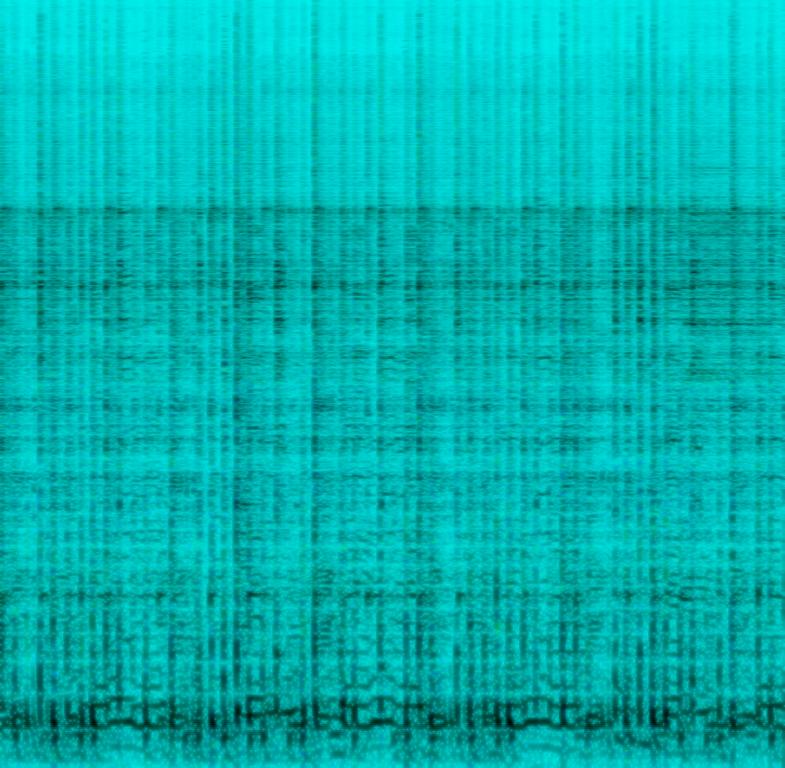
This is a bass guitar jam in the style of funk. It is an instrumental performance. The bass guitar is playing a complex solo using the slap technique. There is a backing track composed of a programmed acoustic sounding drum beat. There is a groovy atmosphere to it. This piece could be used in the opening theme of a tutorial/unboxing YouTube channel.